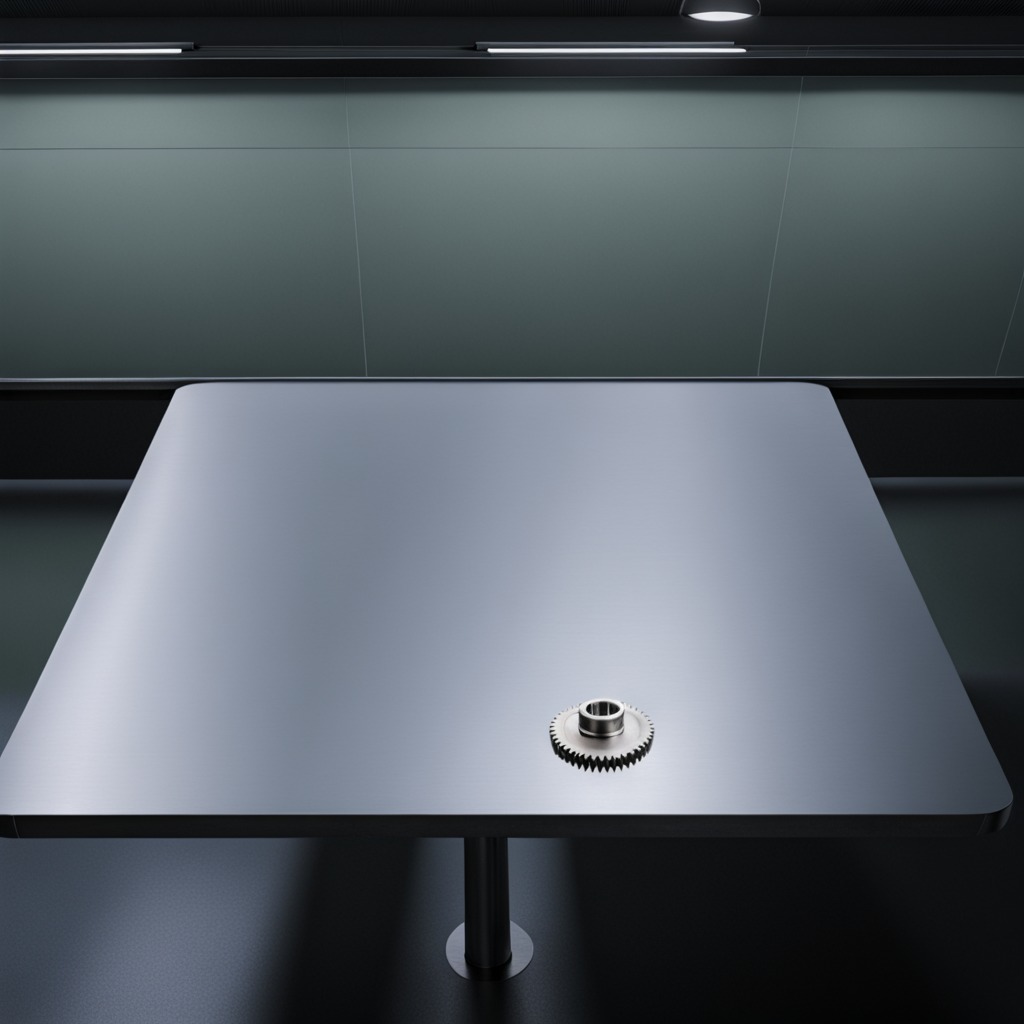
A steel gear with teeth is lying on a clean empty table in a railway signal maintenance room lit by harsh overhead fluorescents photorealistic surface textures crisp shadows high dynamic range